【题型】解答题　【知识点】平面几何　【难度】medium
如图1，图2，正方形 $ABCD$ 的边长为5。扇形 $OEF$ 所在圆的圆心 $O$ 在对角线 $BD$ 上，且不与点 $D$ 重合，半径 $OE = 2$，点 $E, F$ 分别在边 $AD, CD$ 上，$DE = DF$ ($DE \geq 2$)，扇形 $OEF$ 的弧交线段 $OB$ 于点 $M$，记为 $\overset{\frown}{EMF}$。

(1) 如图1，当 $AE = 3$ 时，求 $\angle EMF$ 的度数；

(2) 如图2，当四边形 $OEMF$ 为菱形时，求 $DE$ 的长；

(3) 当 $\angle EOF = 150^\circ$ 时，求 $\overset{\frown}{EMF}$ 的长。
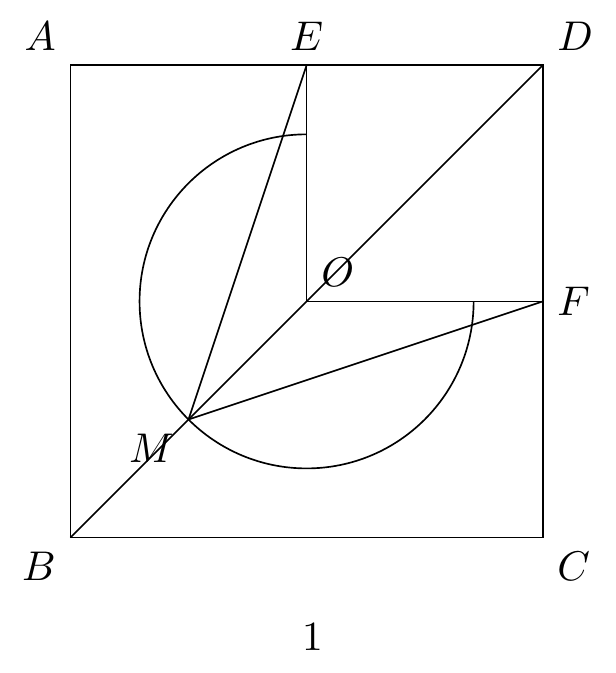
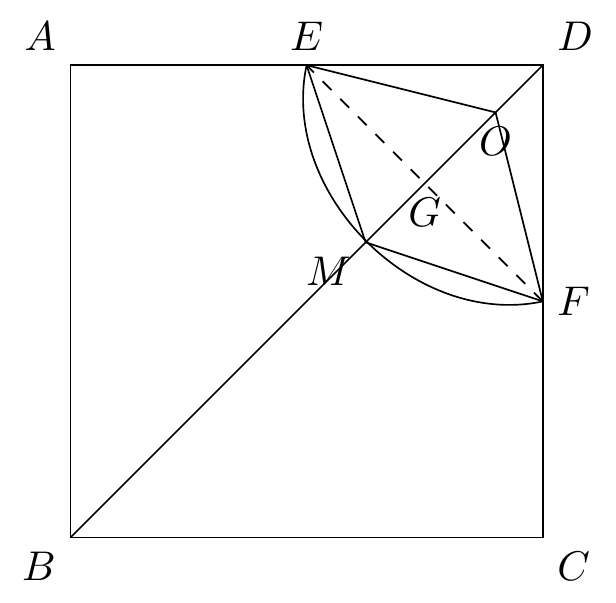
【解答】
（1）$\because$ 正方形 $ABCD$ 的边长为 5，

$\therefore AD = CD = 5$，

$\because$ 当 $AE = 3$ 时，

$\therefore ED = DF = 2$，

$\therefore OE = OF = 2$，

$\therefore ED = DF = OE = OF$，

$\therefore$ 四边形 $EOFD$ 是菱形，

$\because \angle EDF = 90^\circ$，

$\therefore$ 四边形 $EOFD$ 是正方形，

$\therefore \angle EOF = 90^\circ$，

$\therefore \angle EMF = \frac{1}{2} \angle EOF = 45^\circ$；

（2）$\because$ 四边形 $OEMF$ 为菱形，

$\therefore EM = MF = OE = OF$，

$\because$ 扇形 $OEF$ 所在圆的圆心 $O$ 在对角线 $BD$ 上，

$\therefore OE = OM = EM = 2$，

$\therefore \triangle OEM$ 是等边三角形，

如图所示，连接 $EF$ 交 $BD$ 于点 $G$，

$\therefore EF \perp BD$，

$\therefore \angle MEG = \frac{1}{2} \angle ME0 = 30^\circ$，

$\therefore MG = OG = \frac{1}{2} EM = 1$，

$\therefore EG = \sqrt{EM^2 - MG^2} = \sqrt{3}$，

$\because \angle EDG = 45^\circ$，

$\therefore \triangle EGD$ 是等腰直角三角形，

$\therefore EG = DG = \sqrt{3}$，

$\therefore ED = \sqrt{EG^2 + DG^2} = \sqrt{6}$；

（3）如图所示，当 $\overset{\frown}{EMF}$ 是劣弧时，

$\because \angle EOF = 150^\circ$，半径 $OE = 2$，

$\therefore \overset{\frown}{EMF} = \frac{150\pi \times 2}{180} = \frac{5\pi}{3}$；

如图所示，当 $\overset{\frown}{EMF}$ 是优弧时，

$\because \angle EOF = 150^\circ$，半径 $OE = 2$，

$\therefore 360^\circ - 150^\circ = 210^\circ$，

$\therefore \overset{\frown}{EMF} = \frac{210\pi \times 2}{180} = \frac{7\pi}{3}$。

综上所述，$\overset{\frown}{EMF}$ 的长为 $\frac{5\pi}{3}$ 或 $\frac{7\pi}{3}$。
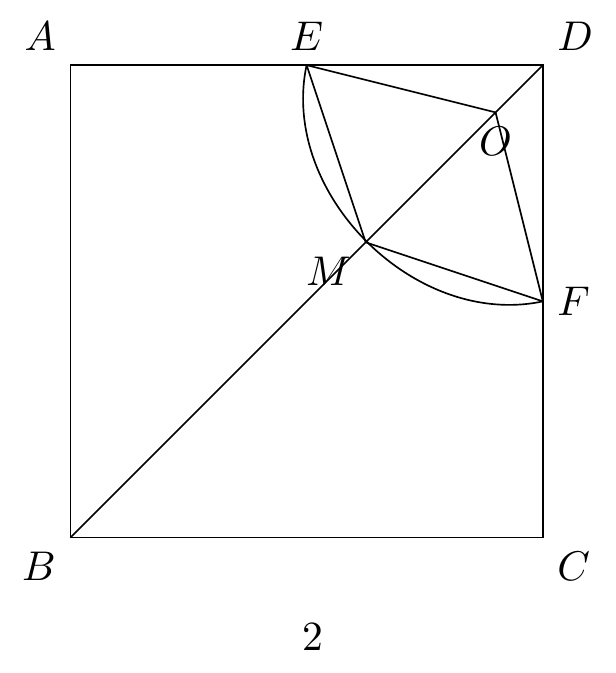
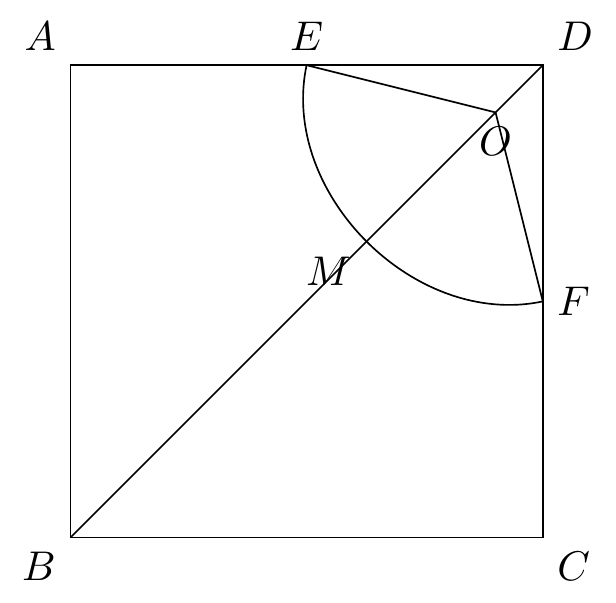
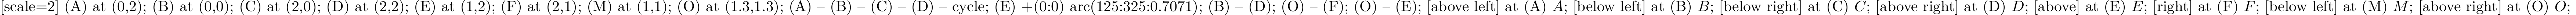